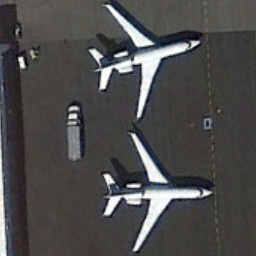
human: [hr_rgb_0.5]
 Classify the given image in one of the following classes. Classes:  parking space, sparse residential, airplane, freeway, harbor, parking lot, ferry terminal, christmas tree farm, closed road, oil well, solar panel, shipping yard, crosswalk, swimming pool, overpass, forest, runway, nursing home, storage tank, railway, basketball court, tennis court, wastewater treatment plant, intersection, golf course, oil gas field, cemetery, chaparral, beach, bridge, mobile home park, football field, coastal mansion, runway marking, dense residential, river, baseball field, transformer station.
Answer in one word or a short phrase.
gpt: airplane